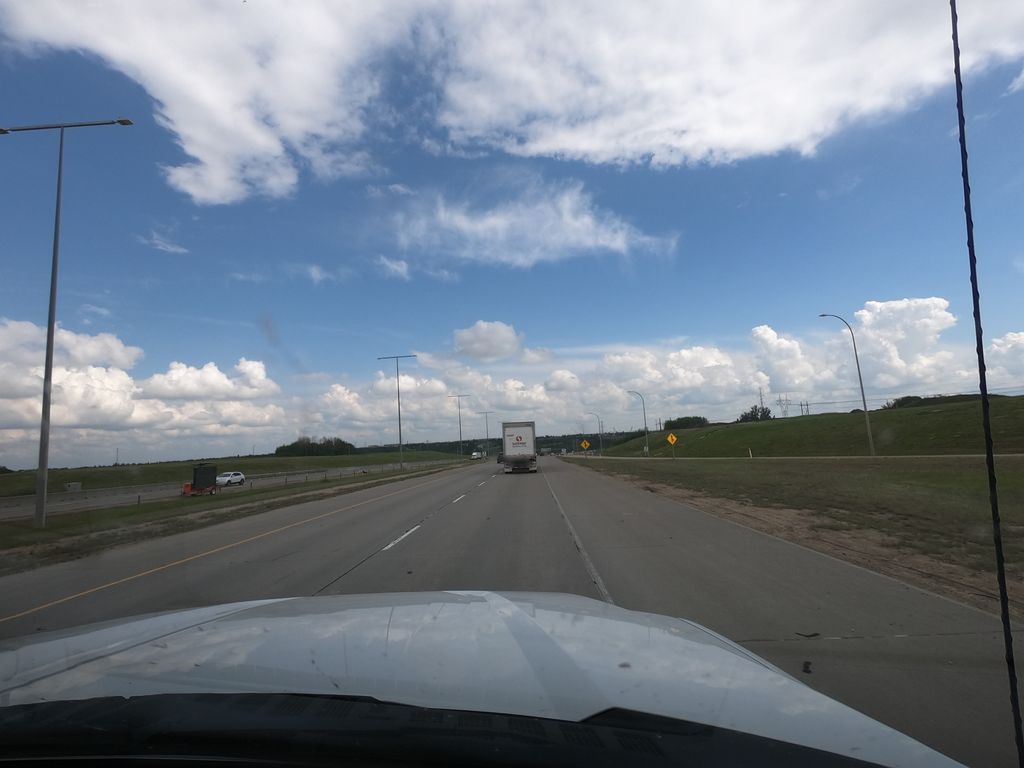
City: edmonton